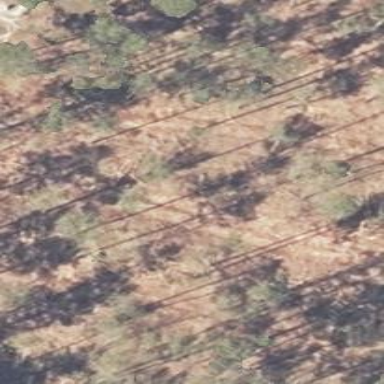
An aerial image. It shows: Forest with needle-leaved trees.